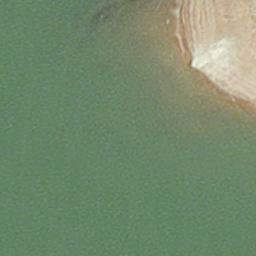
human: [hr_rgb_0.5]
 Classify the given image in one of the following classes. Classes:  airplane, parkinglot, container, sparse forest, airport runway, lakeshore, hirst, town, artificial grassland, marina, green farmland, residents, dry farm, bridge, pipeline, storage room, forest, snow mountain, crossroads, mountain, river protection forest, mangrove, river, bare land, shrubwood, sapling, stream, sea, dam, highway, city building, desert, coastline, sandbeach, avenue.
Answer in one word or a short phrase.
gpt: hirst